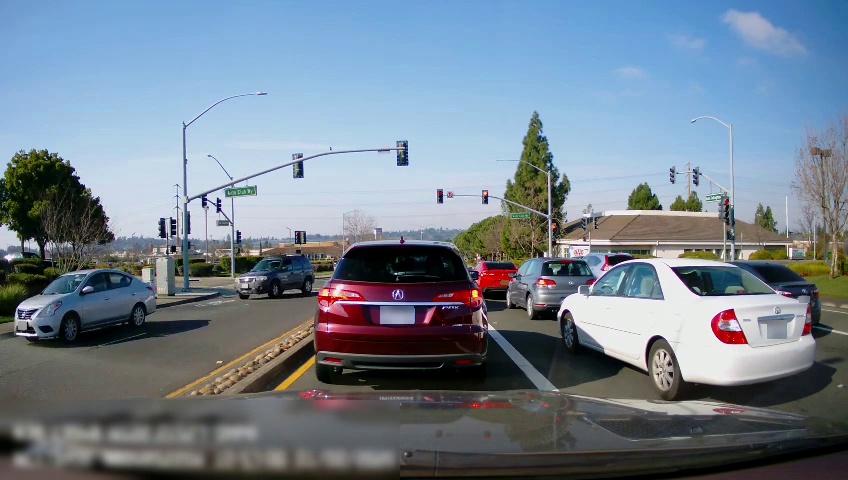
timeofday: Day
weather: Sunny
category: Drivable Space
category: Drivable Space
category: Vehicles | Car
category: Vehicles | SUV
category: Vehicles | SUV
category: Vehicles | Car
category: Vehicles | Car
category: Vehicles | Car
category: Vehicles | Car
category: Vehicles | SUV
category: Lanes | Current Lane
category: Lanes | Current Lane
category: Lanes | Current Lane
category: Lanes | Alternate Lane
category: Lanes | Opposite Lane
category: Traffic | Signs
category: Traffic | Signs
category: Traffic | Signs
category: Traffic | Signs
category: Traffic | Lights
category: Traffic | Lights
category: Traffic | Lights
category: Traffic | Lights
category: Traffic | Lights
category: Traffic | Lights
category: Traffic | Lights
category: Traffic | Lights
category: Traffic | Lights
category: Traffic | Lights
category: Traffic | Lights
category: Traffic | Lights
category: Traffic | Lights
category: Traffic | Lights
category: Traffic | Lights